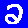
Digit: 2